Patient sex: M
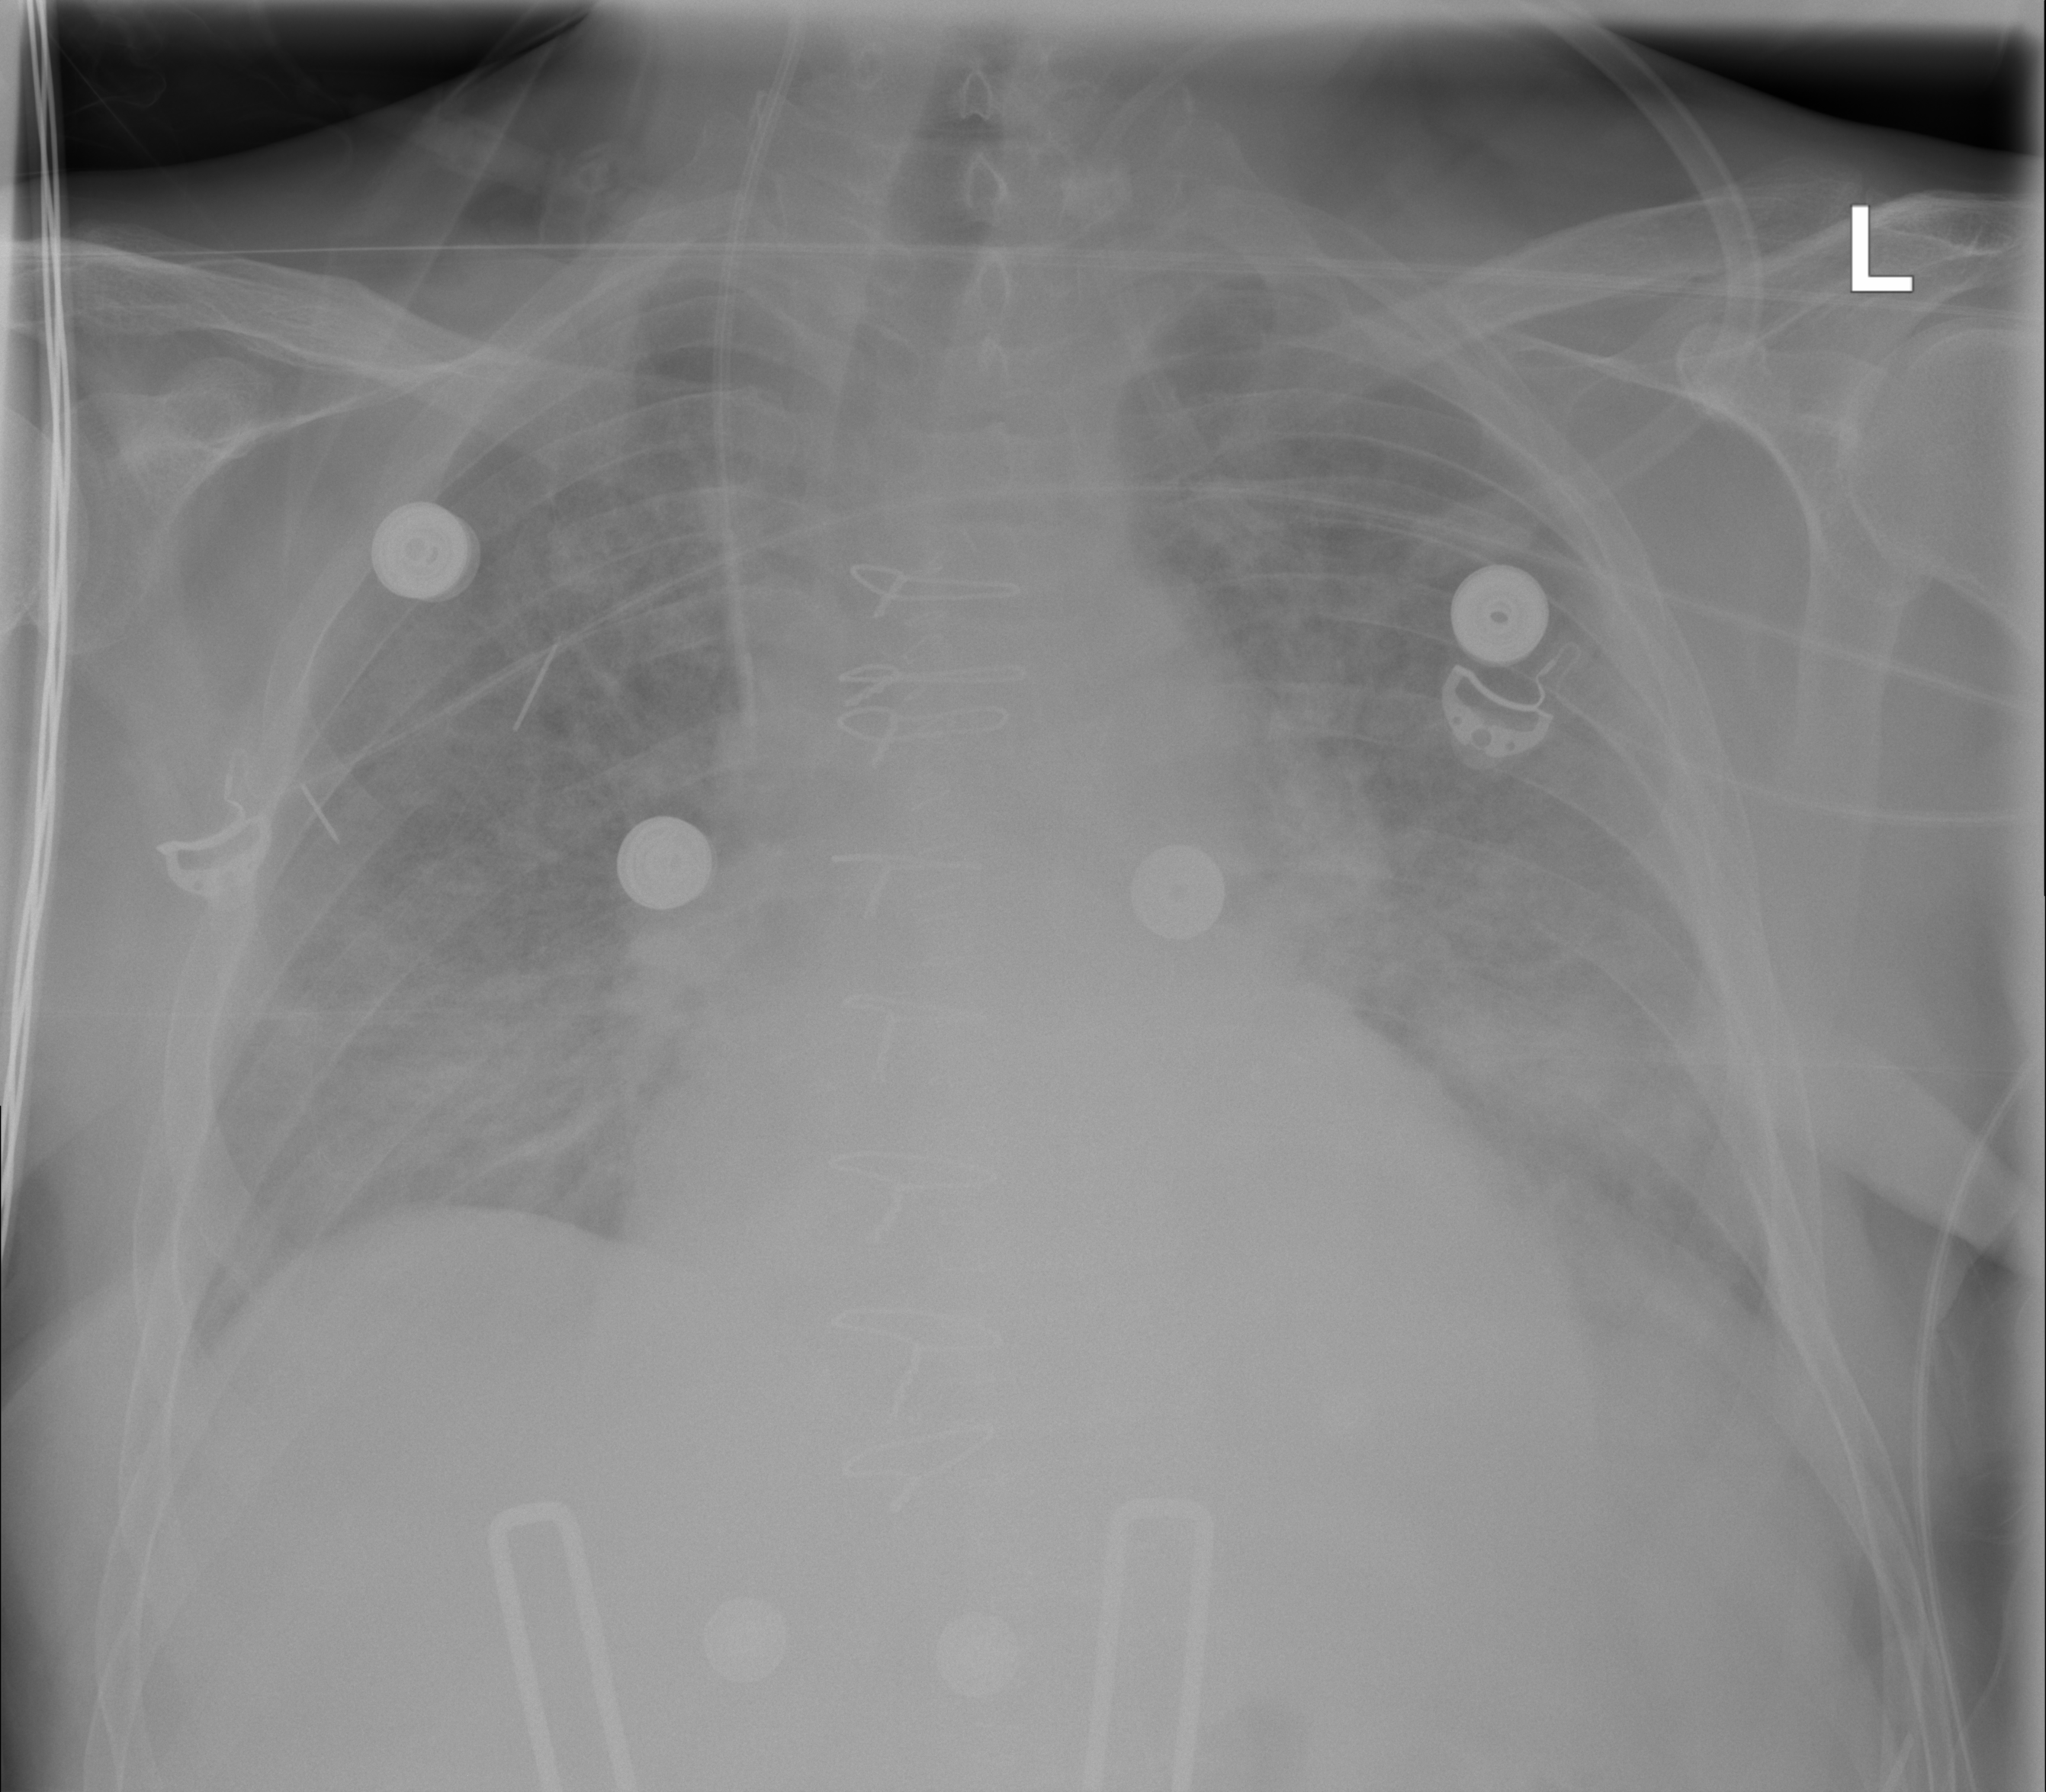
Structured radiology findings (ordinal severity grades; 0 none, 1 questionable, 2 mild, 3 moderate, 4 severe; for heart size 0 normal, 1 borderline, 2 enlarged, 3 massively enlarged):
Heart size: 2
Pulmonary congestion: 2
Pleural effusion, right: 0
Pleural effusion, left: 0
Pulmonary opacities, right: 2
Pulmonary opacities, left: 2
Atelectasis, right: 2
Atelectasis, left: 2